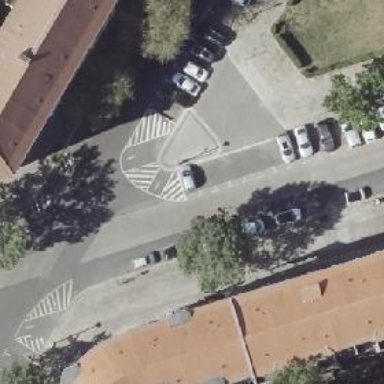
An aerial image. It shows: Unmarked crossing on footway.